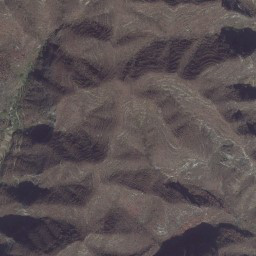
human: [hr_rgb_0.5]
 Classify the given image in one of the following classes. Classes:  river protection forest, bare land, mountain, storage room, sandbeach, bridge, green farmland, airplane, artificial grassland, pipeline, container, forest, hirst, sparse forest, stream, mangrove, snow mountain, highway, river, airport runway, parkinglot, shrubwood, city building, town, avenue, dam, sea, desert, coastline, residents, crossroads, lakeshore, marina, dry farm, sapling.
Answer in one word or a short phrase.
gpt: mountain